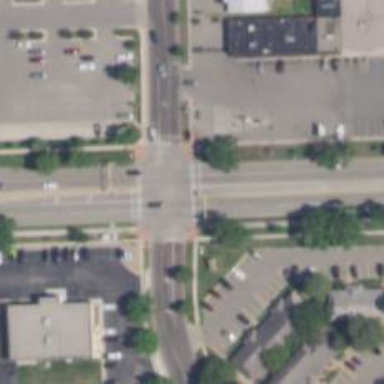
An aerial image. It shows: Marked crossing on the road.